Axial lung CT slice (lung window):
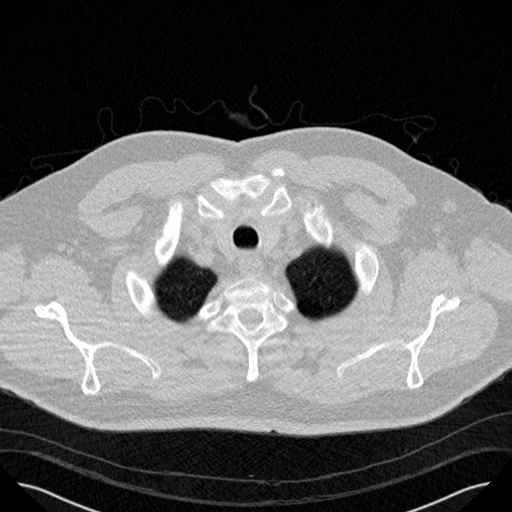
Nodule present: no